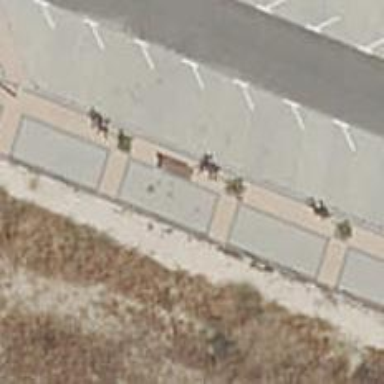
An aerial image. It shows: Bench for seating.